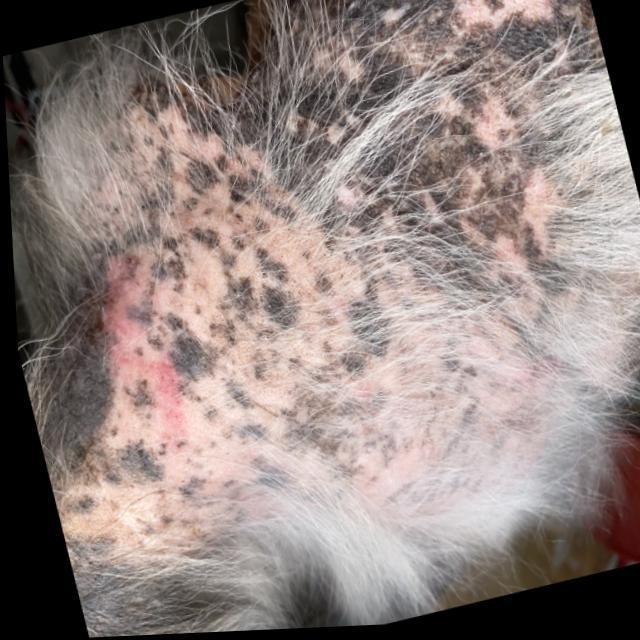
Canine demodicosis (Demodex mange) — caused by Demodex canis mites. Presents with alopecia, follicular papules, pustules, and comedones. Often localized on face and forelimbs.